Question: I have got a single object.
A heightmap.

(Ignore the flag and the water - We have imaginations, right? ;) )
However, the issue is that I display this as a single display list. Therefore, I cannot "check the distance" of the map from the player, nor make the map less detailed, because I am only able to treat the map as a single object.
I have tried using shaders, however these are too late in the pipeline to be able to affect performance (If I use a shader to cut out EVERYTHING in the entire game, the game still lags as if it has everything else).
So, how can I add a Continuous Level Of Detail to the terrain, before it is too late, without splitting it into a ton of different objects (And even that wouldn't work well)?
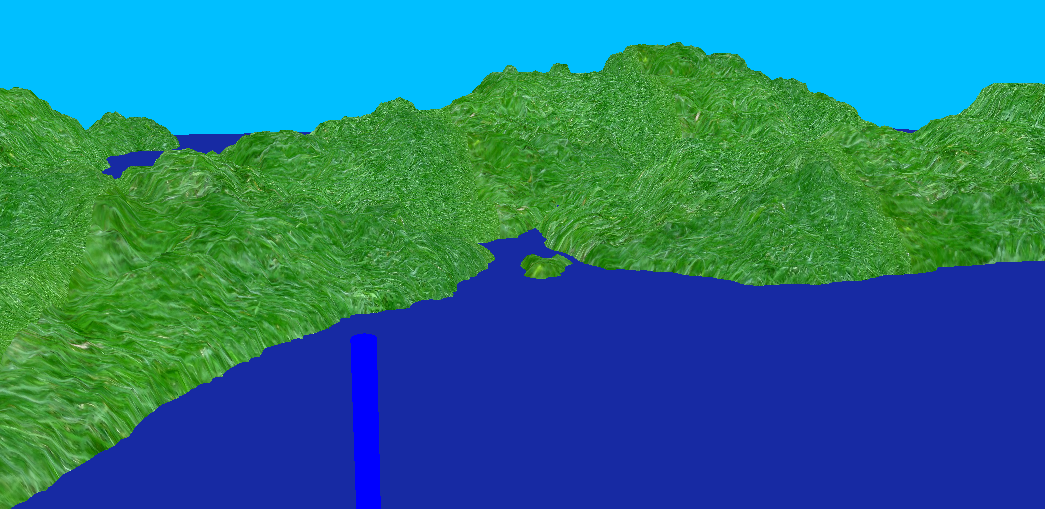
Answer: You can split your map up into squares that you can display independently and only create those mesh objects when the player comes close enough to potentially render, and only render when inside the sight of the player.
besides that you can use a <URL>.
or to be radical you can create a flat mesh that is fine grained in the center and decreases in detail further out, then using the vertex shader you can displace the vertices with the height map, the center remains under the camera but you use the position of the camera to offset the sampled coordinates of the height map (and texture map)